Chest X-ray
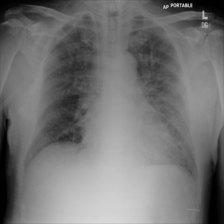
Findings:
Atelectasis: negative
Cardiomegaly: positive
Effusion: positive
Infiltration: positive
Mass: negative
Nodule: negative
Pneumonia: negative
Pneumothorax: negative
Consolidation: negative
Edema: negative
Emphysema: negative
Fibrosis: negative
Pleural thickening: negative
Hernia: negative